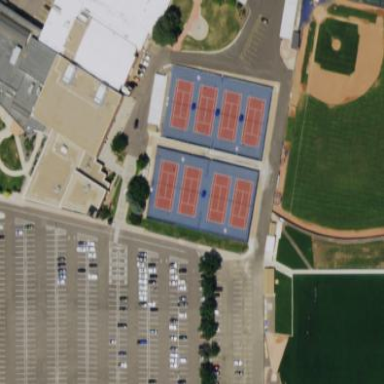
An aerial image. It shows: Tennis court on pitch.